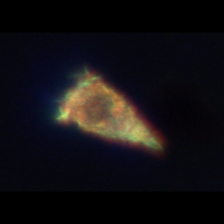
Taxon: Ciliates
Group: Other